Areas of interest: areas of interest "Media Organization"
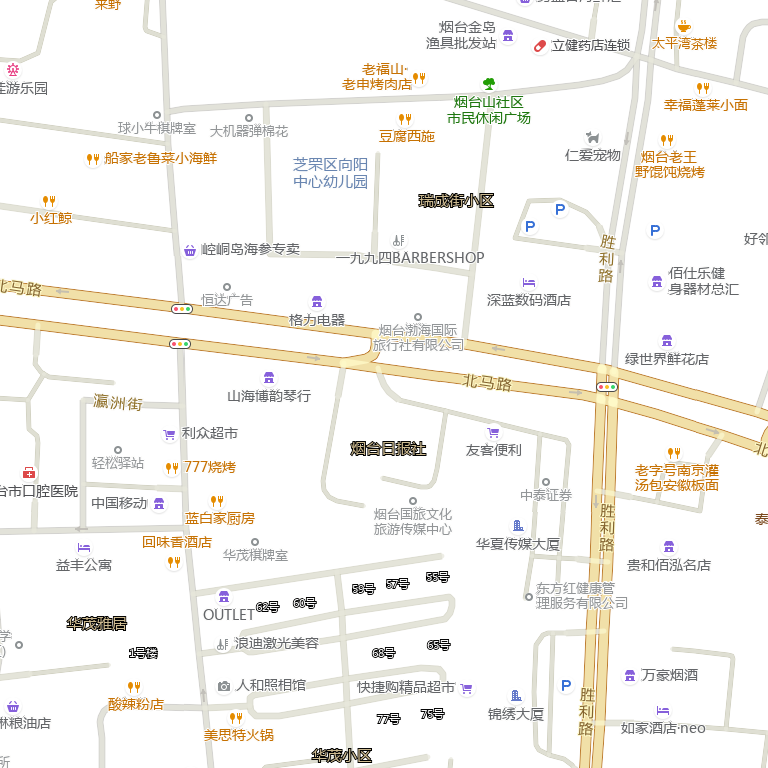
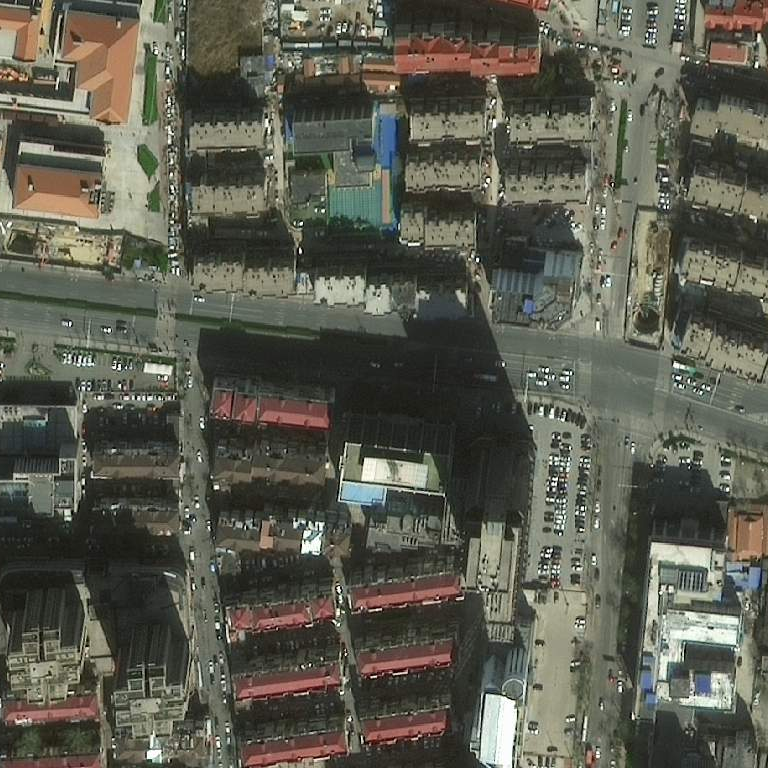